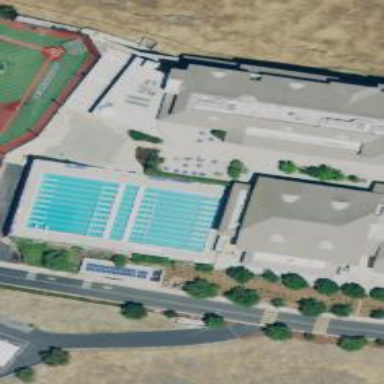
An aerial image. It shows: Sports centre focused on swimming activities.